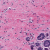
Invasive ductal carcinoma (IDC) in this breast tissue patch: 0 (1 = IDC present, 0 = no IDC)